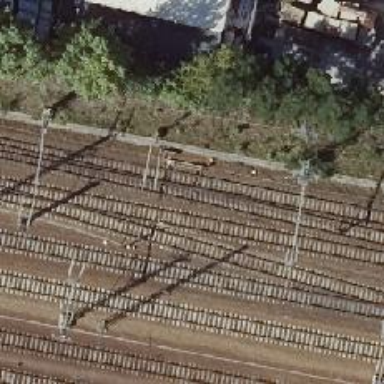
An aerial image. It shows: Railway with electrified contact lines.